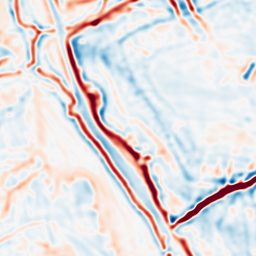
Category: multiscale
Decomposition family: log
Decomposition parameters: sigma: 3
Upsampling method: bspline
Upsampling parameters: scale: 4
Upsampling scale: 4